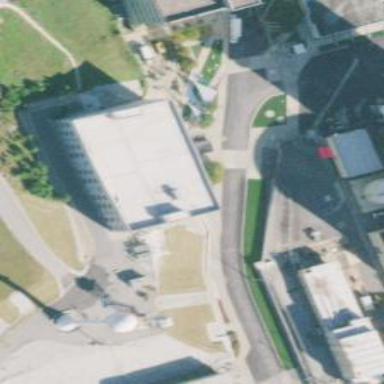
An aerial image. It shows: Industrial building.